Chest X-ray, AP view. Patient: 80 years old, sex F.
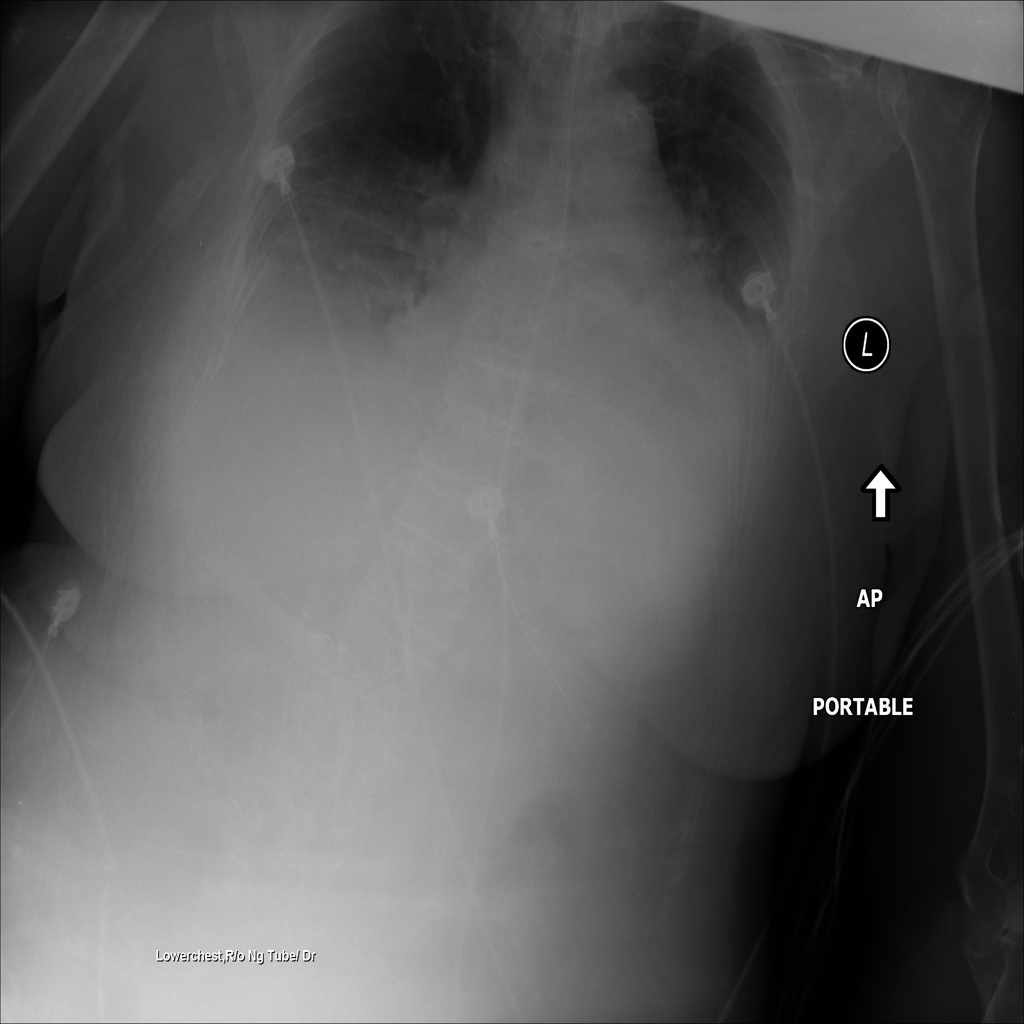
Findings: No Finding